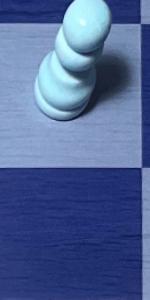
Label: Empty